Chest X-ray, PA view. Patient: 47 years old, sex M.
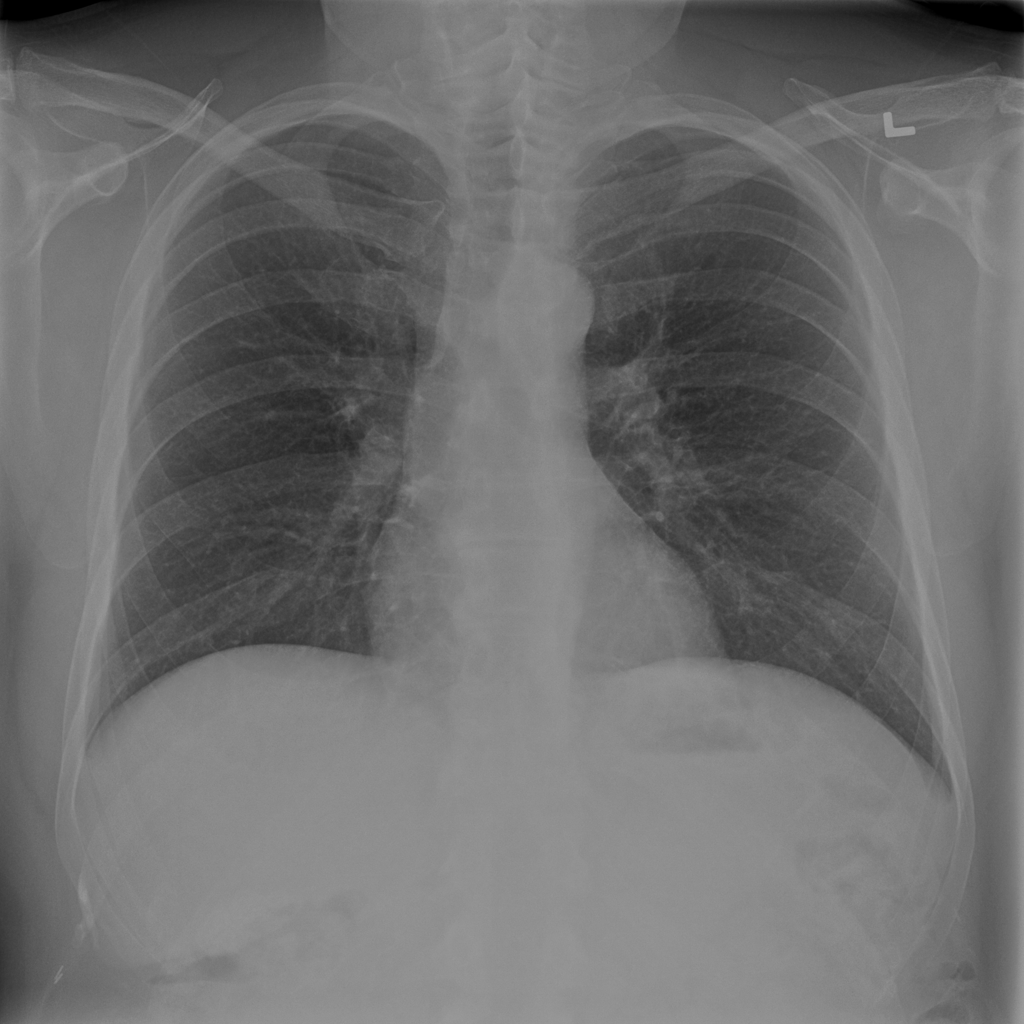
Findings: No Finding